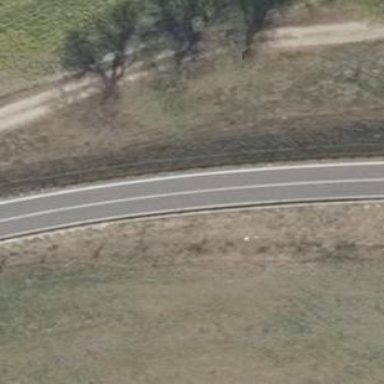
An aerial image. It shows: Unclassified road with asphalt surface and embankment.